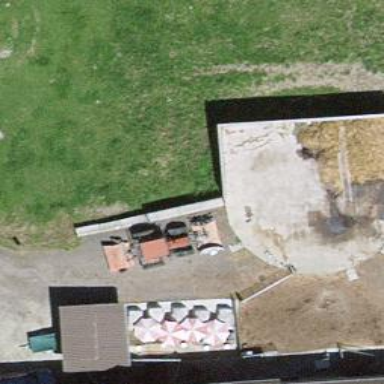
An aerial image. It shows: Storage tank building.